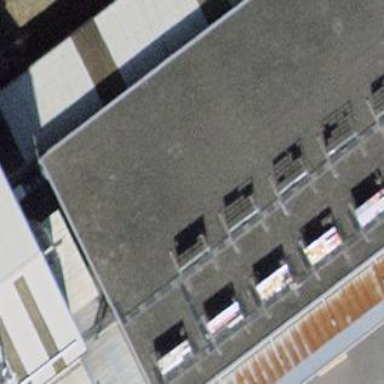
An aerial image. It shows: Industrial building.